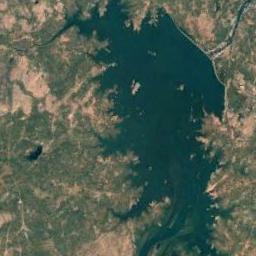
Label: lake